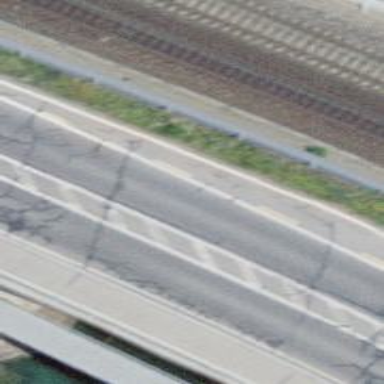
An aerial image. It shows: Primary highway bridge with asphalt surface and designated cycle lane.